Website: crate-barrel
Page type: delivery-shipping
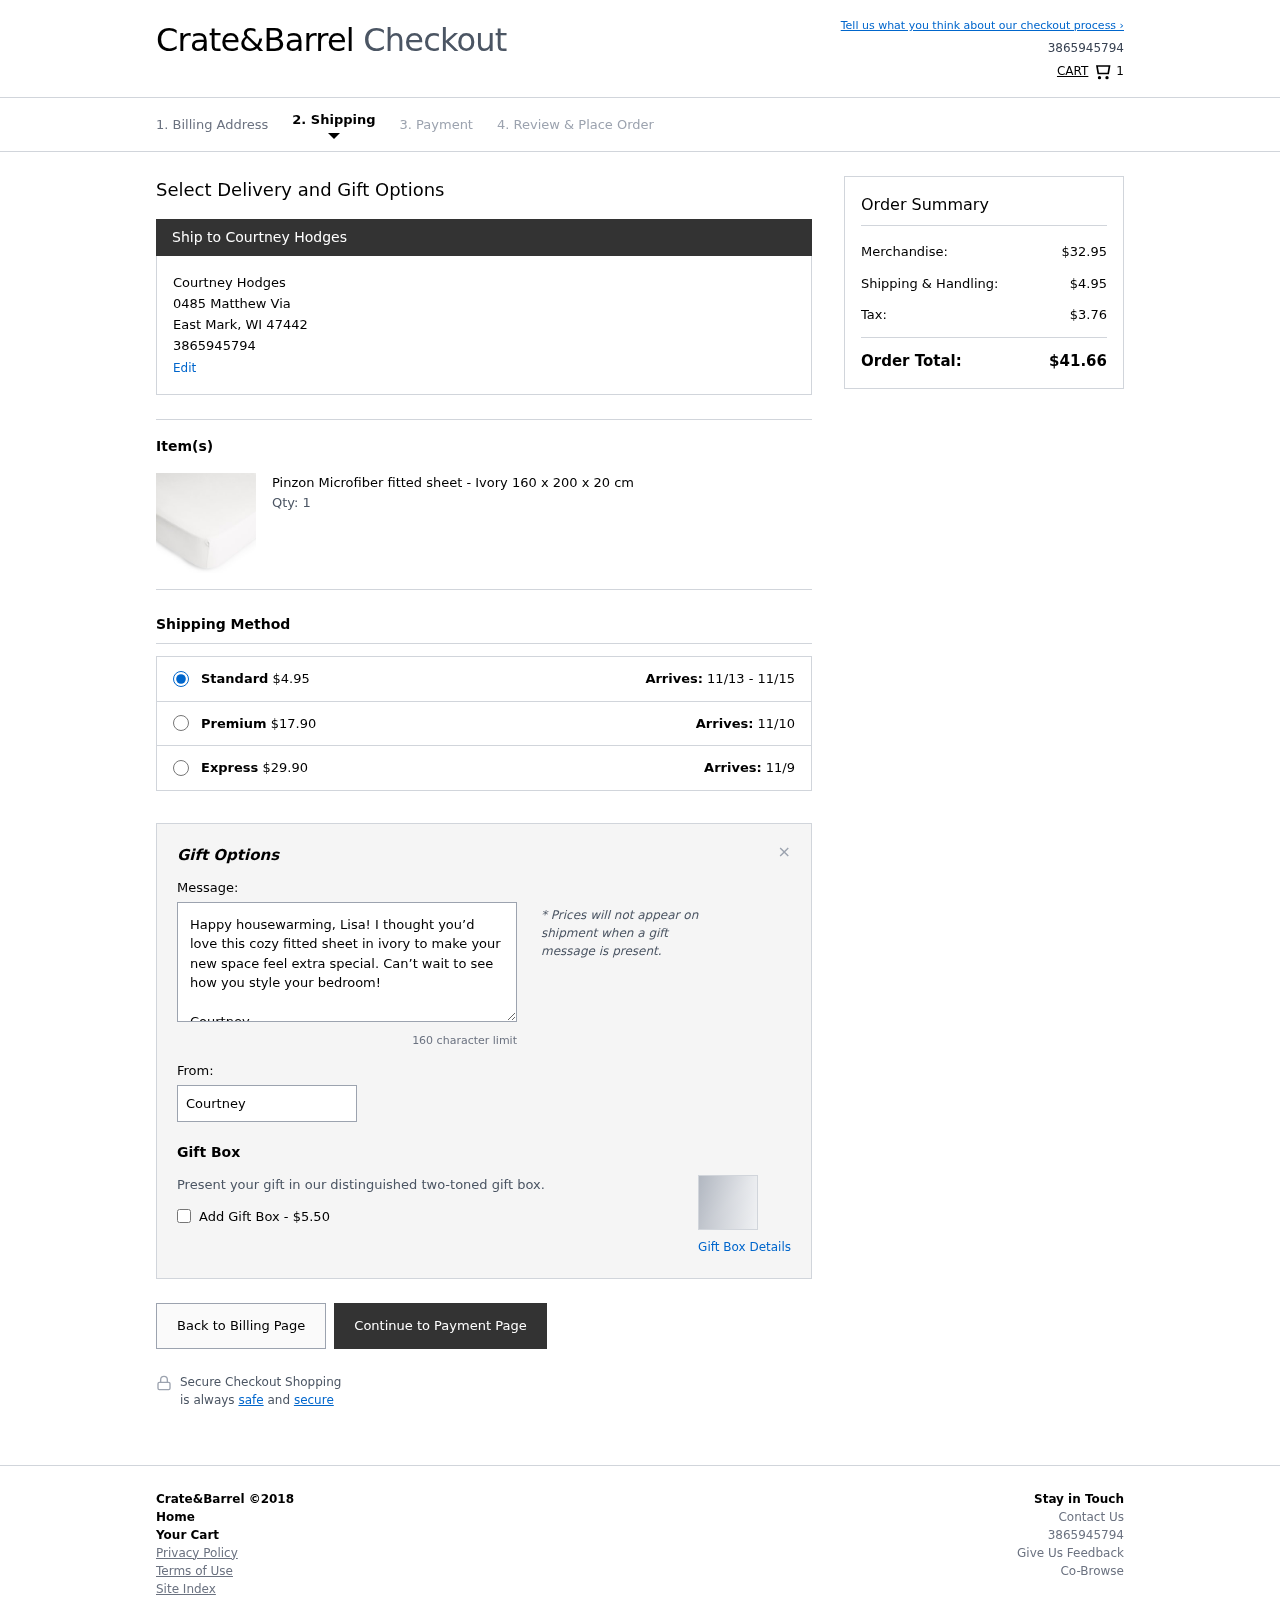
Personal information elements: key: PII_CITY
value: East Mark
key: PII_FULLNAME
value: Courtney Hodges
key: PII_PHONE
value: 3865945794
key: PII_POSTCODE
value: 47442
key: PII_STATE_ABBR
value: WI
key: PII_STREET
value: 0485 Matthew Via
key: PII_FIRSTNAME
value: Courtney
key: PII_LASTNAME
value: Hodges
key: PII_FULLNAME2
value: Courtney Hodges
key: PII_FULLNAME3
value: Courtney Hodges
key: PII_FIRSTNAME2
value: Courtney
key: PII_FIRSTNAME3
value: Courtney
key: PII_LASTNAME2
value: Hodges
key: PII_LASTNAME3
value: Hodges
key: PII_FIRSTNAME_DERIVED
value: Courtney
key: PII_LASTNAME_DERIVED
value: Hodges
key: PII_FULLNAME_DERIVED
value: Courtney Hodges
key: PII_NAME_FULL_DERIVED
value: Courtney Hodges
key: PII_PHONE_LINE
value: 5794
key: PII_PHONE_SUFFIX
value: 5794
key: PII_PHONE2
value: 3865945794
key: PII_PHONE3
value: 3865945794
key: PII_PHONE_NUMERIC
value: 3865945794
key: PII_PHONE_LINE_NUMERIC
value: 5794
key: PII_PHONE_SUFFIX_NUMERIC
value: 5794
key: PII_PHONE2_NUMERIC
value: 3865945794
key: PII_PHONE3_NUMERIC
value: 3865945794
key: PII_PHONE_DIGITS
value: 3865945794
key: PII_PHONE_LAST4
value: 5794
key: PII_GIFT_MESSAGE
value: Happy housewarming, Lisa! I thought you’d love this cozy fitted sheet in ivory to make your new space feel extra special. Can’t wait to see how you style your bedroom!

Courtney
Product elements: key: PRODUCT1_NAME
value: Pinzon Microfiber fitted sheet - Ivory 160 x 200 x 20 cm
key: PRODUCT1_QUANTITY
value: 1
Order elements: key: ORDER_NUM_ITEMS
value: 1
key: ORDER_SHIPPING_COST
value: $4.95
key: ORDER_DELIVERY_DATE
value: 11/13 - 11/15
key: PREMIUM_SHIPPING_COST
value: $17.90
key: PREMIUM_DELIVERY_DATE
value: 11/10
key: EXPRESS_SHIPPING_COST
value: $29.90
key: EXPRESS_DELIVERY_DATE
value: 11/9
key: ORDER_SUBTOTAL
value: $32.95
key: ORDER_SHIPPING_COST2
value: $4.95
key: ORDER_TAX
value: $3.76
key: ORDER_TOTAL
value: $41.66